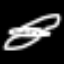
Label: airplane